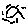
Label: sun